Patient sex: M
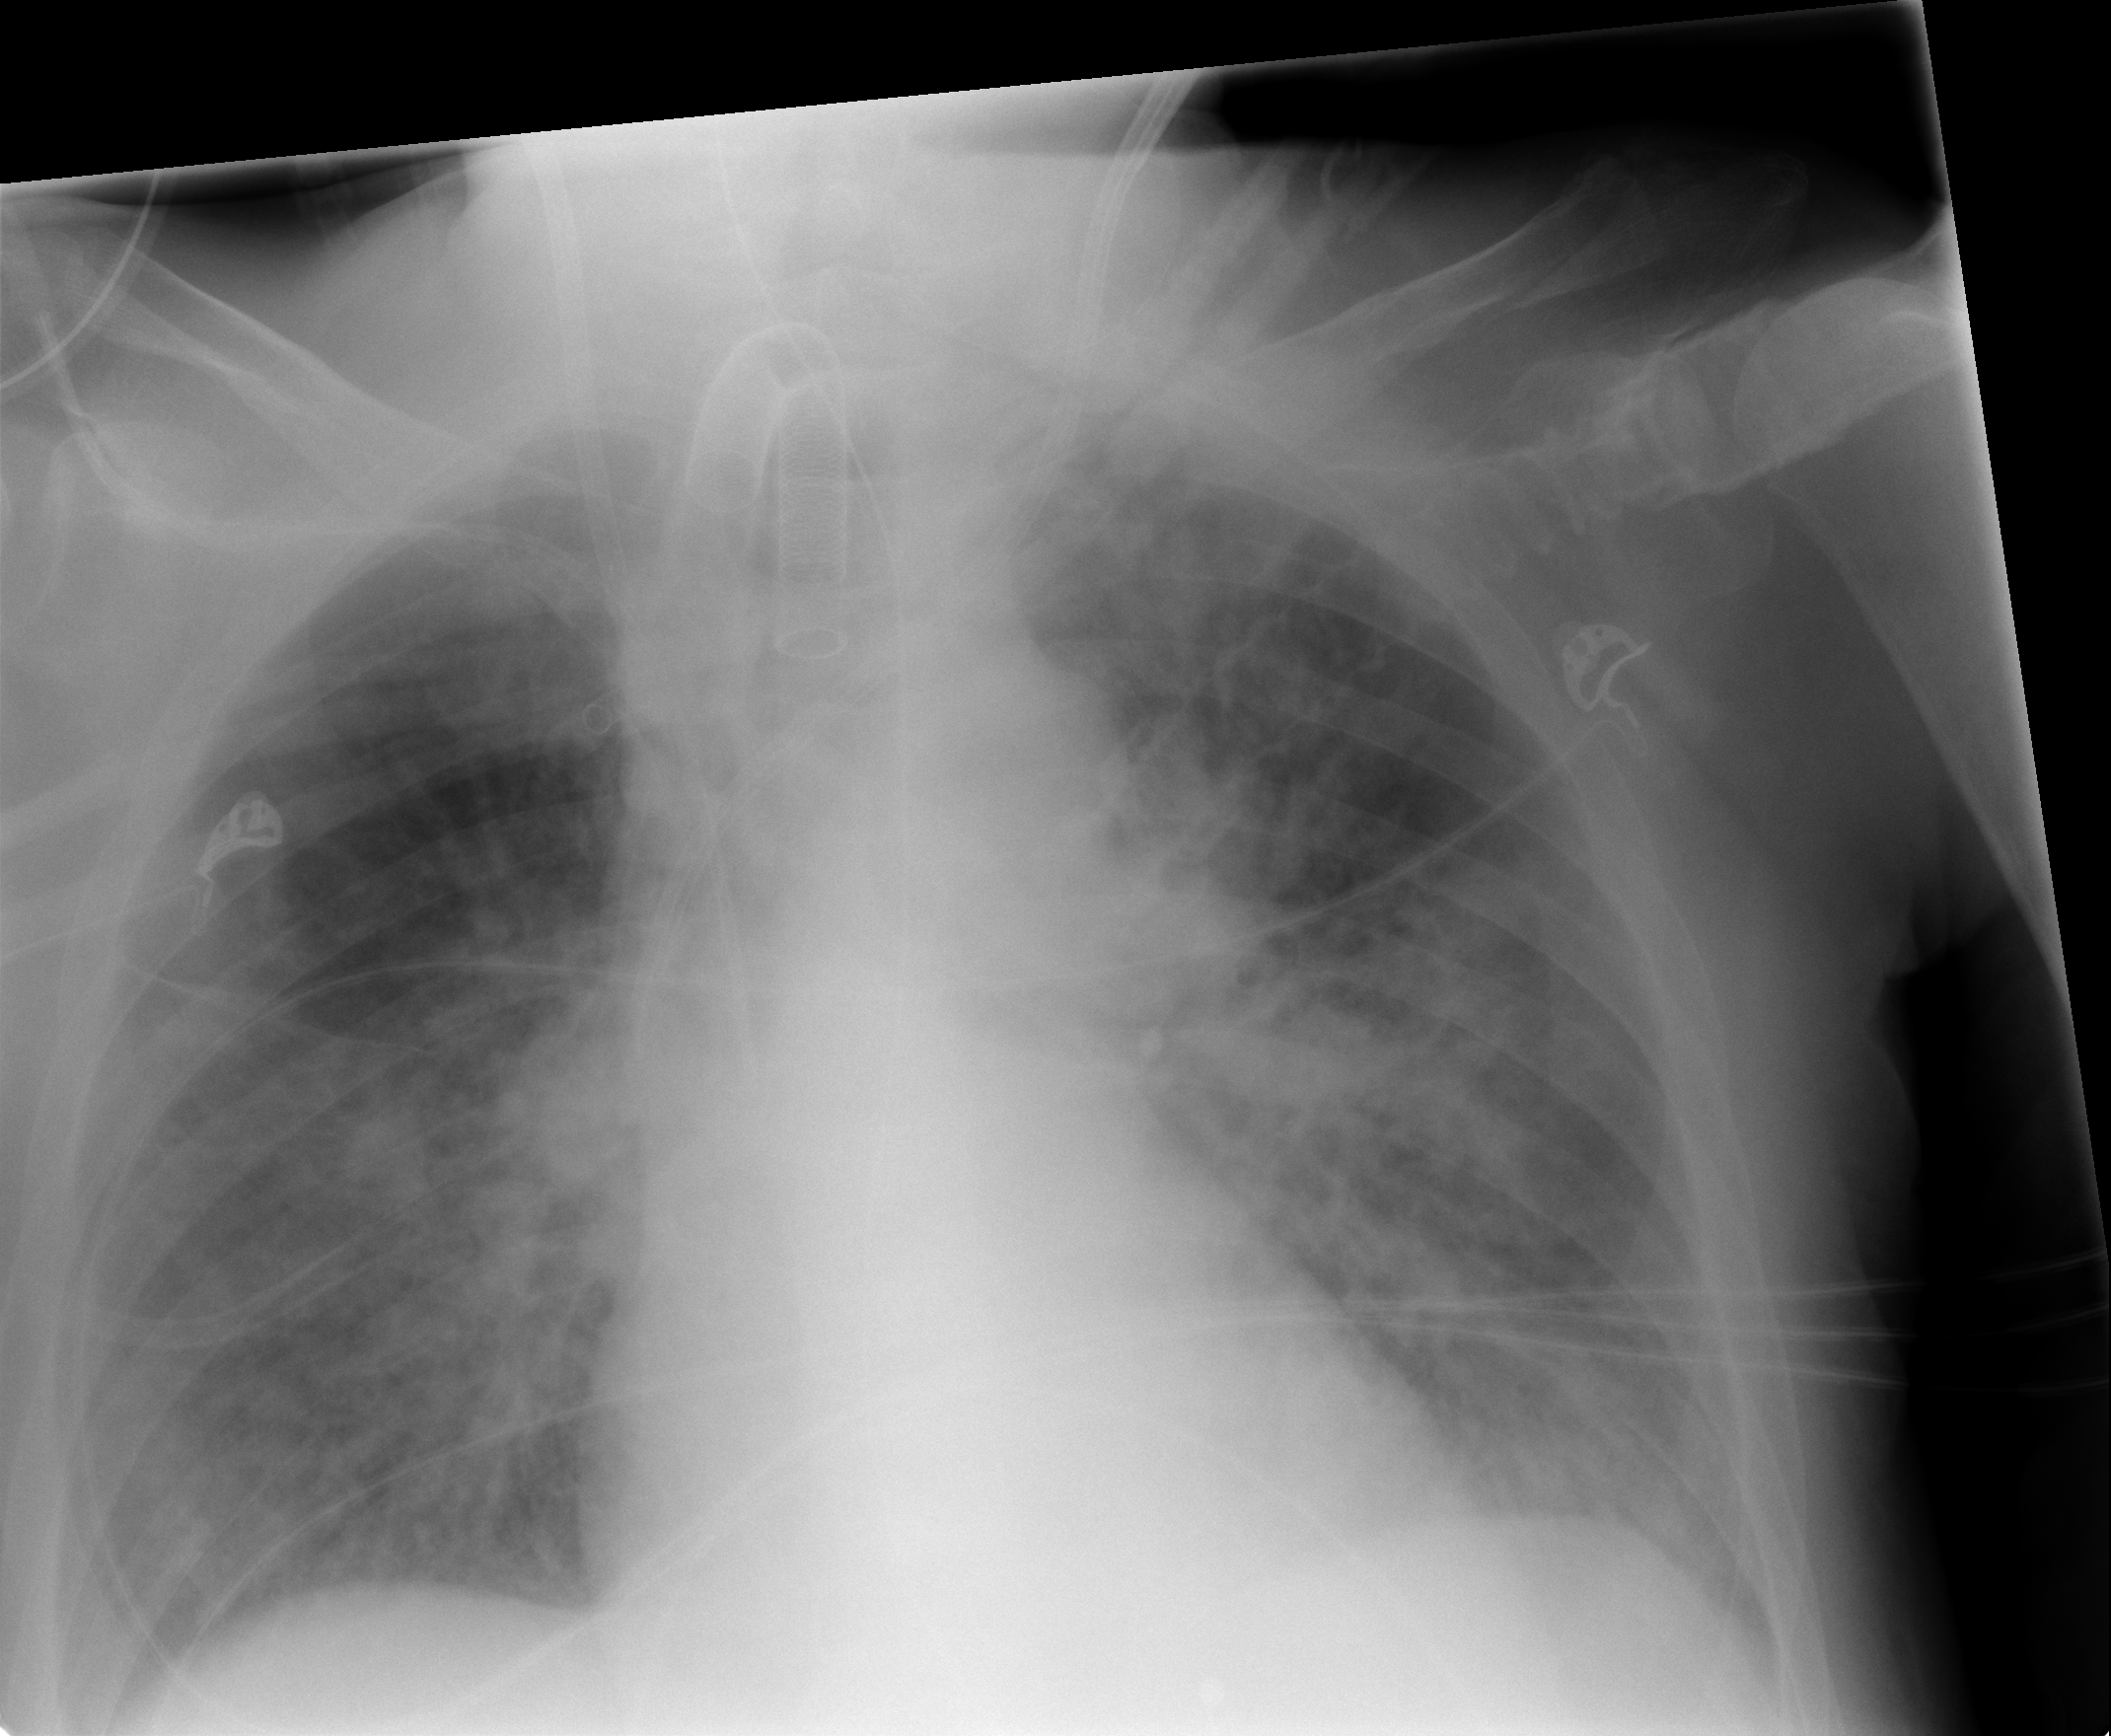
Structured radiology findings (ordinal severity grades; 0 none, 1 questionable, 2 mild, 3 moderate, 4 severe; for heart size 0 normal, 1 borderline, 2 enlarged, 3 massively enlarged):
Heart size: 0
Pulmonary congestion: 3
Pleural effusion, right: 0
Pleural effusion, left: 2
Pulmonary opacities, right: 3
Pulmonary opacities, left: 3
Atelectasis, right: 2
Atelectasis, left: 2